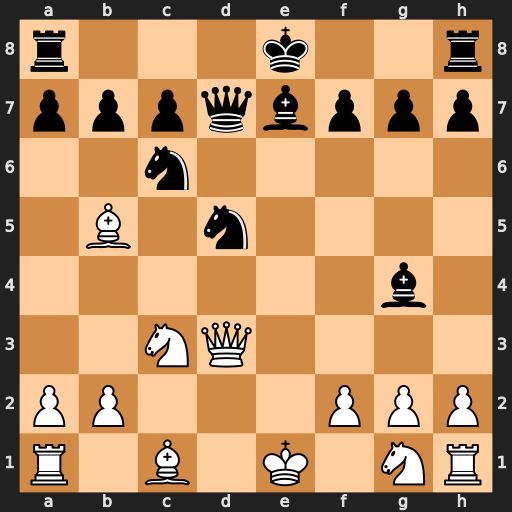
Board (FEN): r3k2r/pppqbppp/2n5/1B1n4/6b1/2NQ4/PP3PPP/R1B1K1NR
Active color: w
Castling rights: KQkq
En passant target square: -
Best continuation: Qxd5 Qxd5 Nxd5